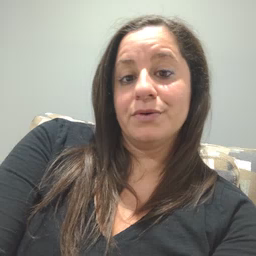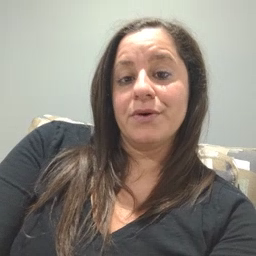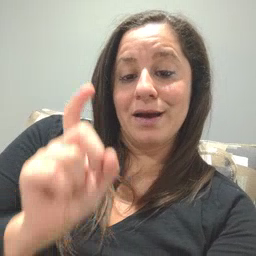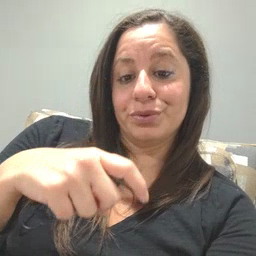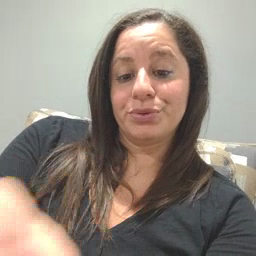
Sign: haveto